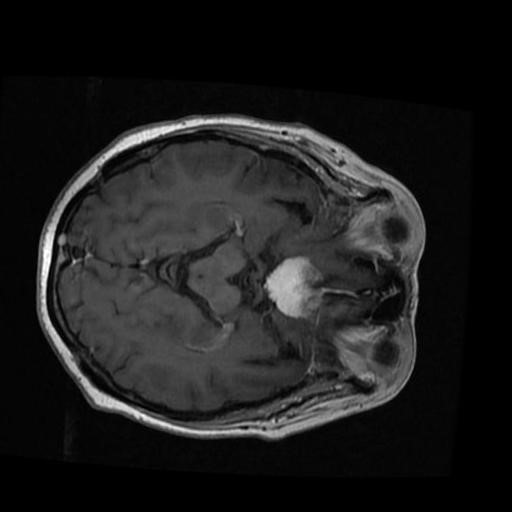
Label: brain_menin